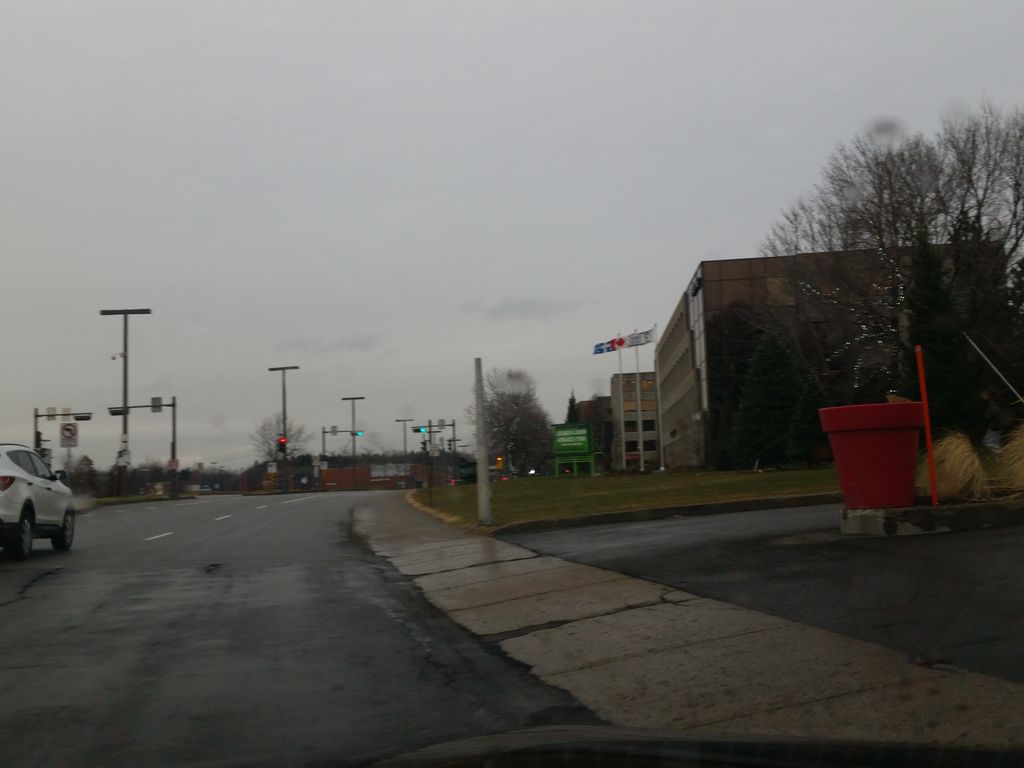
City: quebec_city